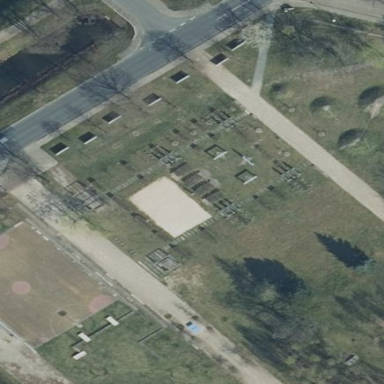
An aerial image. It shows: Park with grassy land.